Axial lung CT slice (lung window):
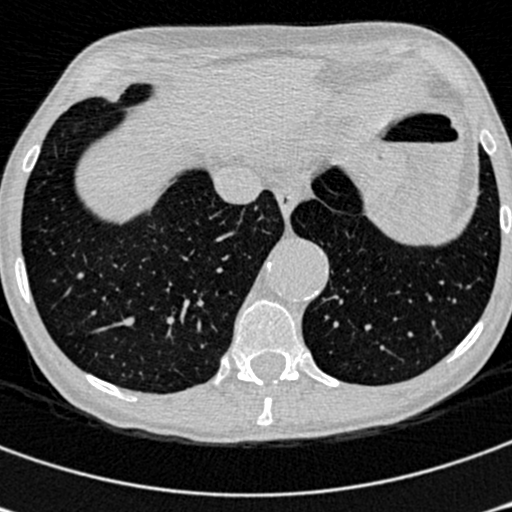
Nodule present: no